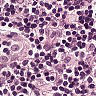
Metastatic tissue present: no